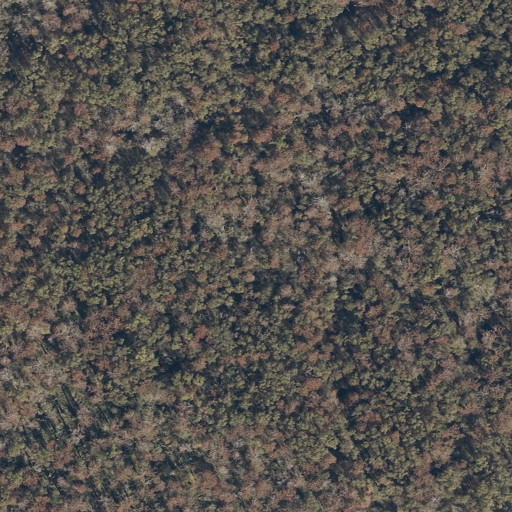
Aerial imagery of island in Mississippi named Tansey Island containing only woody wetlands